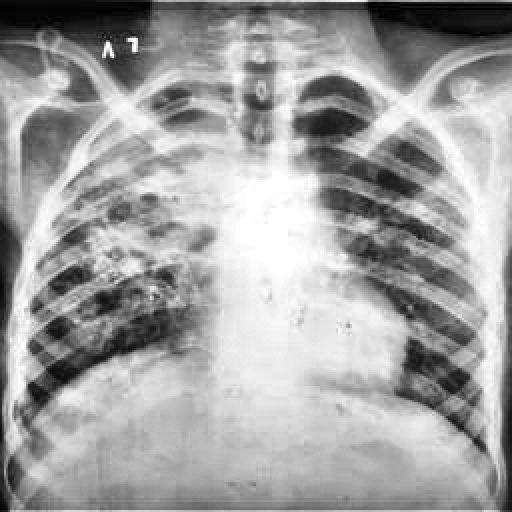
Finding: TUBERCULOSIS